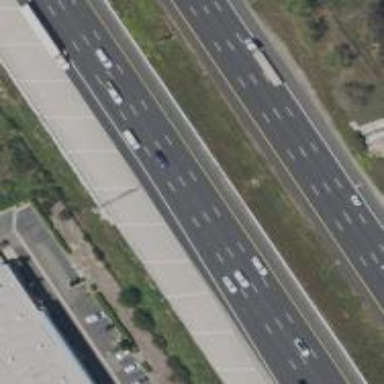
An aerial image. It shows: Motorway junction.